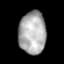
Tissue: prostate
Cell type: T cells
Senescence score: 0.3032
Nuclear area (px): 1129
Mean DAPI intensity: 173.04